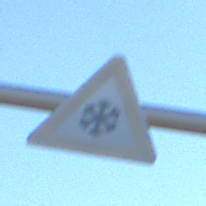
Verkehrszeichen: SchneeOderEisglaette
Umgebung: Outdoor, Nature
Tageszeit: MorningAfternoon
Wetter: PartlyCloudy
Licht: Natural
Jahreszeit: NotSpecified
Kontrast: HighContrast